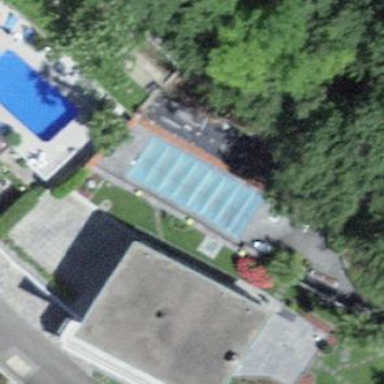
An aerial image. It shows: Swimming pool located in leisure land.